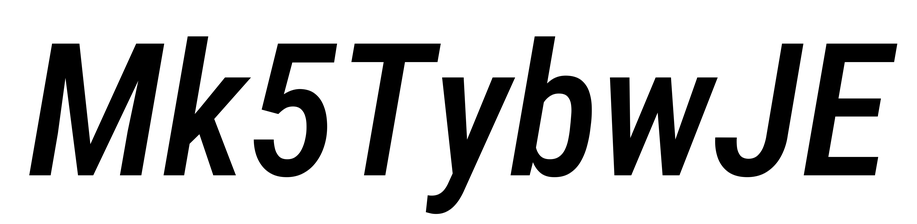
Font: Roboto-Italic_Condensed_Medium_Italic